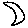
Label: moon